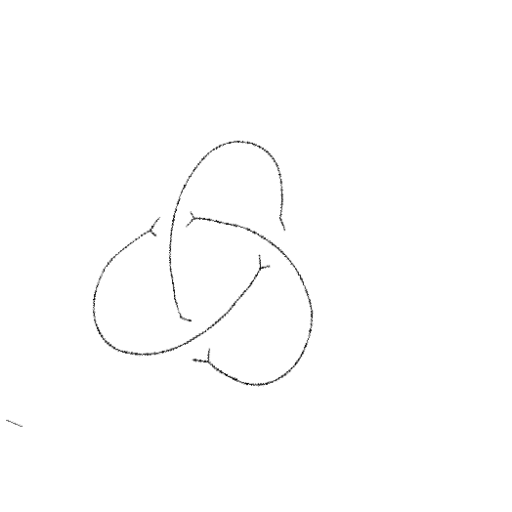
Crossing number: 3